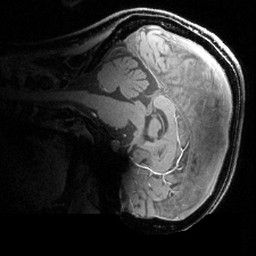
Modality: MP2RAGE
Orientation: sagittal
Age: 29
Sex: female